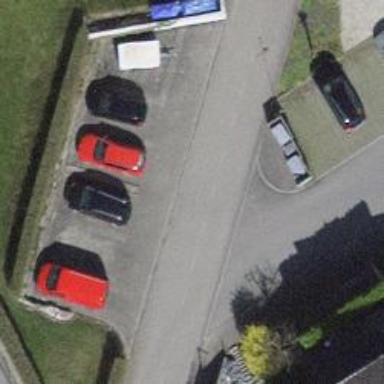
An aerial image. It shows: Street side parking area.